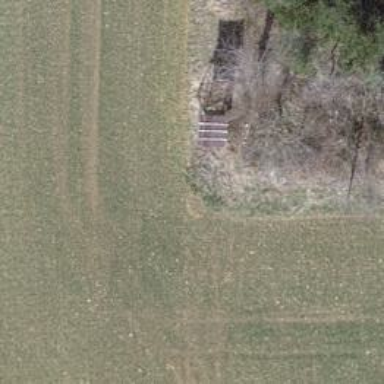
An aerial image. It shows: Hunting stand.